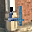
Label: 4